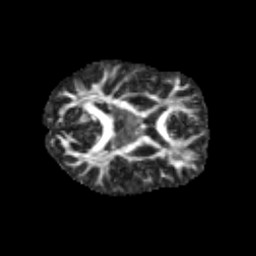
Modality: FA
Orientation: axial
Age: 13
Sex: male
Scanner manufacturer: siemens
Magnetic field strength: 3 T
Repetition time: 3.8 s
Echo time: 0.07 s